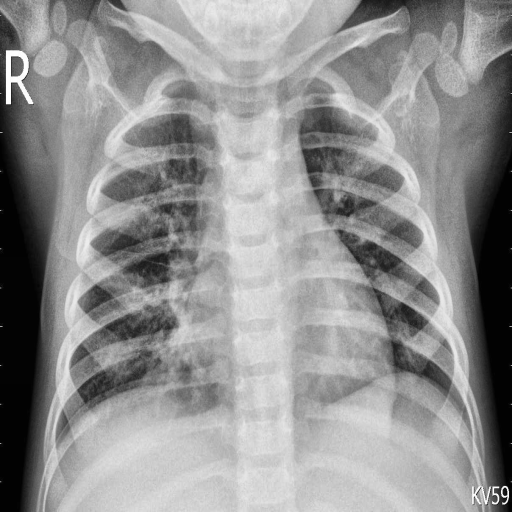
Finding: PNEUMONIA